Question: I am new to OpenGL and I'm now trying examples in the book, I've included all the libraries and headers correctly, but it seems there are still something not going right.
These are headers that I included :

This is the code :
'''
// Triangle.cpp
// Our first OpenGL program that will just draw a triangle on the screen.
#include <GLTools.h> // OpenGL toolkit
#include <GLShaderManager.h> // Shader Manager Class
#ifdef __APPLE__
#include <glut/glut.h> // OS X version of GLUT
#else
#define FREEGLUT_STATIC
#include <GL/glut.h> // Windows FreeGlut equivalent
#endif
GLBatch triangleBatch;
GLShaderManager shaderManager;
///////////////////////////////////////////////////////////////////////////////
// Window has changed size, or has just been created. In either case, we need
// to use the window dimensions to set the viewport and the projection matrix.
void ChangeSize(int w, int h)
{
glViewport(0, 0, w, h);
}
///////////////////////////////////////////////////////////////////////////////
// This function does any needed initialization on the rendering context.
// This is the first opportunity to do any OpenGL related tasks.
void SetupRC()
{
// Blue background
glClearColor(0.0f, 0.0f, 1.0f, 1.0f );
shaderManager.InitializeStockShaders();
// Load up a triangle
GLfloat vVerts[] = { -0.5f, 0.0f, 0.0f,
0.5f, 0.0f, 0.0f,
0.0f, 0.5f, 0.0f };
triangleBatch.Begin(GL_TRIANGLES, 3);
triangleBatch.CopyVertexData3f(vVerts);
triangleBatch.End();
}
///////////////////////////////////////////////////////////////////////////////
// Called to draw scene
void RenderScene(void)
{
// Clear the window with current clearing color
glClear(GL_COLOR_BUFFER_BIT | GL_DEPTH_BUFFER_BIT | GL_STENCIL_BUFFER_BIT);
GLfloat vRed[] = { 1.0f, 0.0f, 0.0f, 1.0f };
shaderManager.UseStockShader(GLT_SHADER_IDENTITY, vRed);
triangleBatch.Draw();
// Perform the buffer swap to display the back buffer
glutSwapBuffers();
}
///////////////////////////////////////////////////////////////////////////////
// Main entry point for GLUT based programs
int main(int argc, char* argv[])
{
gltSetWorkingDirectory(argv[0]);
glutInit(&argc, argv);
glutInitDisplayMode(GLUT_DOUBLE | GLUT_RGBA | GLUT_DEPTH | GLUT_STENCIL);
glutInitWindowSize(800, 600);
glutCreateWindow("Triangle");
glutReshapeFunc(ChangeSize);
glutDisplayFunc(RenderScene);
GLenum err = glewInit();
if (GLEW_OK != err) {
fprintf(stderr, "GLEW Error: %s\n", glewGetErrorString(err));
return 1;
}
SetupRC();
glutMainLoop();
return 0;
}
'''
Error messsages given :
'''
1>------ Build started: Project: openglproj, Configuration: Debug Win32 ------
1>Compiling...
1>Triangle.cpp
1>d:\xing bizhou\project\openglproj\triangle.cpp(57) : error C2065: '"Triangle"' : undeclared identifier
1>d:\xing bizhou\project\openglproj\triangle.cpp(62) : error C2065: '"GLEW' : undeclared identifier
1>d:\xing bizhou\project\openglproj\triangle.cpp(62) : error C2146: syntax error : missing ')' before identifier 'Error'
1>d:\xing bizhou\project\openglproj\triangle.cpp(62) : error C2017: illegal escape sequence
1>d:\xing bizhou\project\openglproj\triangle.cpp(62) : error C2059: syntax error : ')'
1>Build log was saved at "file://d:\XING BIZHOU\project\openglproj\openglproj\Debug\BuildLog.htm"
1>openglproj - 5 error(s), 0 warning(s)
========== Build: 0 succeeded, 1 failed, 0 up-to-date, 0 skipped ==========
'''
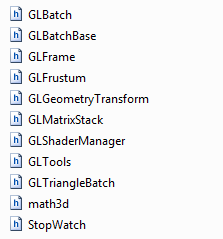
Answer: You are using "pretty quotes" in your code.
C++ expects a '"' to be used as a . It may not be replaced with similar-looking characters.
Change:
'"Triangle"' and '"GLEW Error: %s
"'
To:
'"Triangle"' and '"GLEW Error: %s
"'